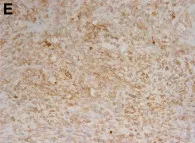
(HE x 400) E. CD10 was strongly and diffusely positive.
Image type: pathology (fish)